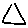
Label: triangle